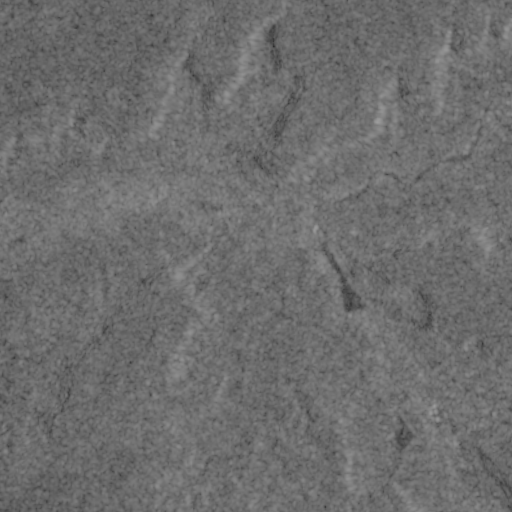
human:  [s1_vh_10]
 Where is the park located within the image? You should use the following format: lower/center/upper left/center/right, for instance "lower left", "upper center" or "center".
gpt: The park is located in the lower right of the image.
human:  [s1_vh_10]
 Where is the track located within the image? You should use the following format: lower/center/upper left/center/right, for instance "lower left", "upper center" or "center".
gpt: There is no track in the image.

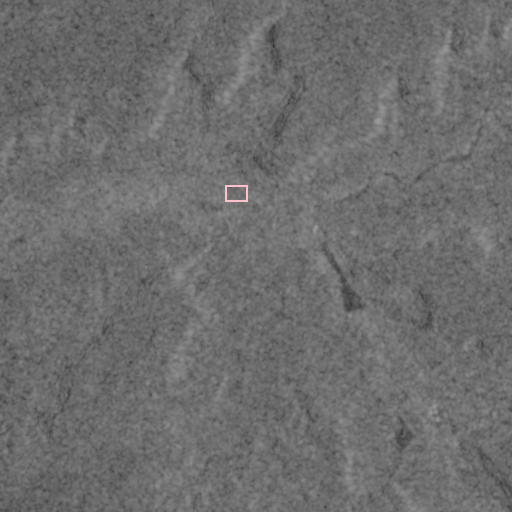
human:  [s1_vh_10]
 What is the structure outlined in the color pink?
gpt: The structure outlined in pink is a crop field.
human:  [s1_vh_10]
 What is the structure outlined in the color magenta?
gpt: There is no magenta outline.